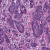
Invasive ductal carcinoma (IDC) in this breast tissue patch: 1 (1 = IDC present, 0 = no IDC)